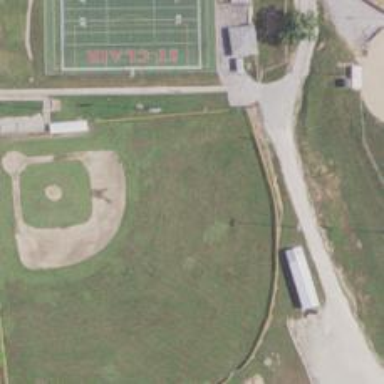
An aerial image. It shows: Baseball pitch with grass surface enclosed by chain link fence.